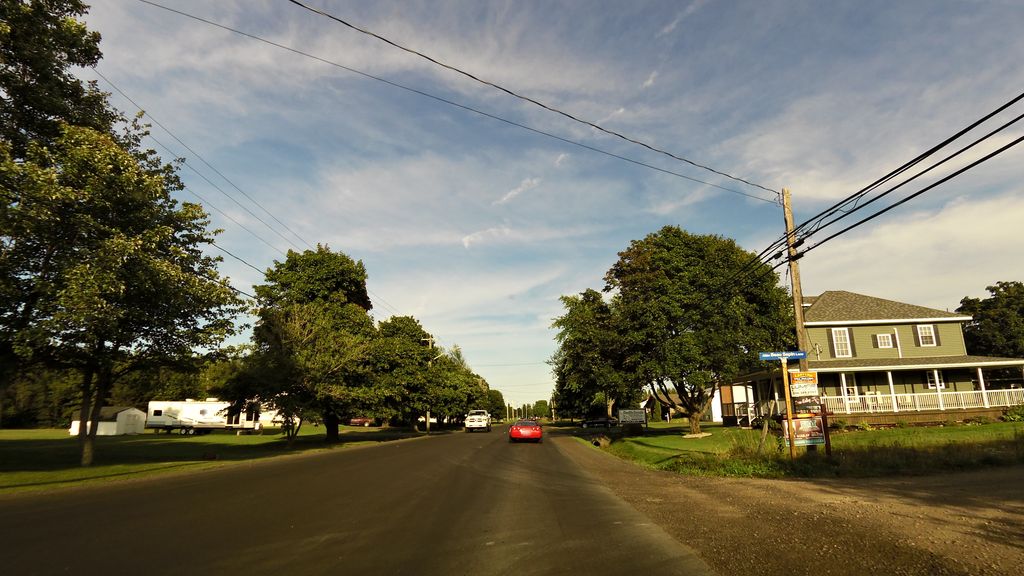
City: charlottetown